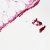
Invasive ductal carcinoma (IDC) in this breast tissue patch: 0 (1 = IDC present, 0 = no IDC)